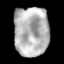
Tissue: lung
Cell type: Others
Senescence score: 0.2034
Nuclear area (px): 1708
Mean DAPI intensity: 179.081